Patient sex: F
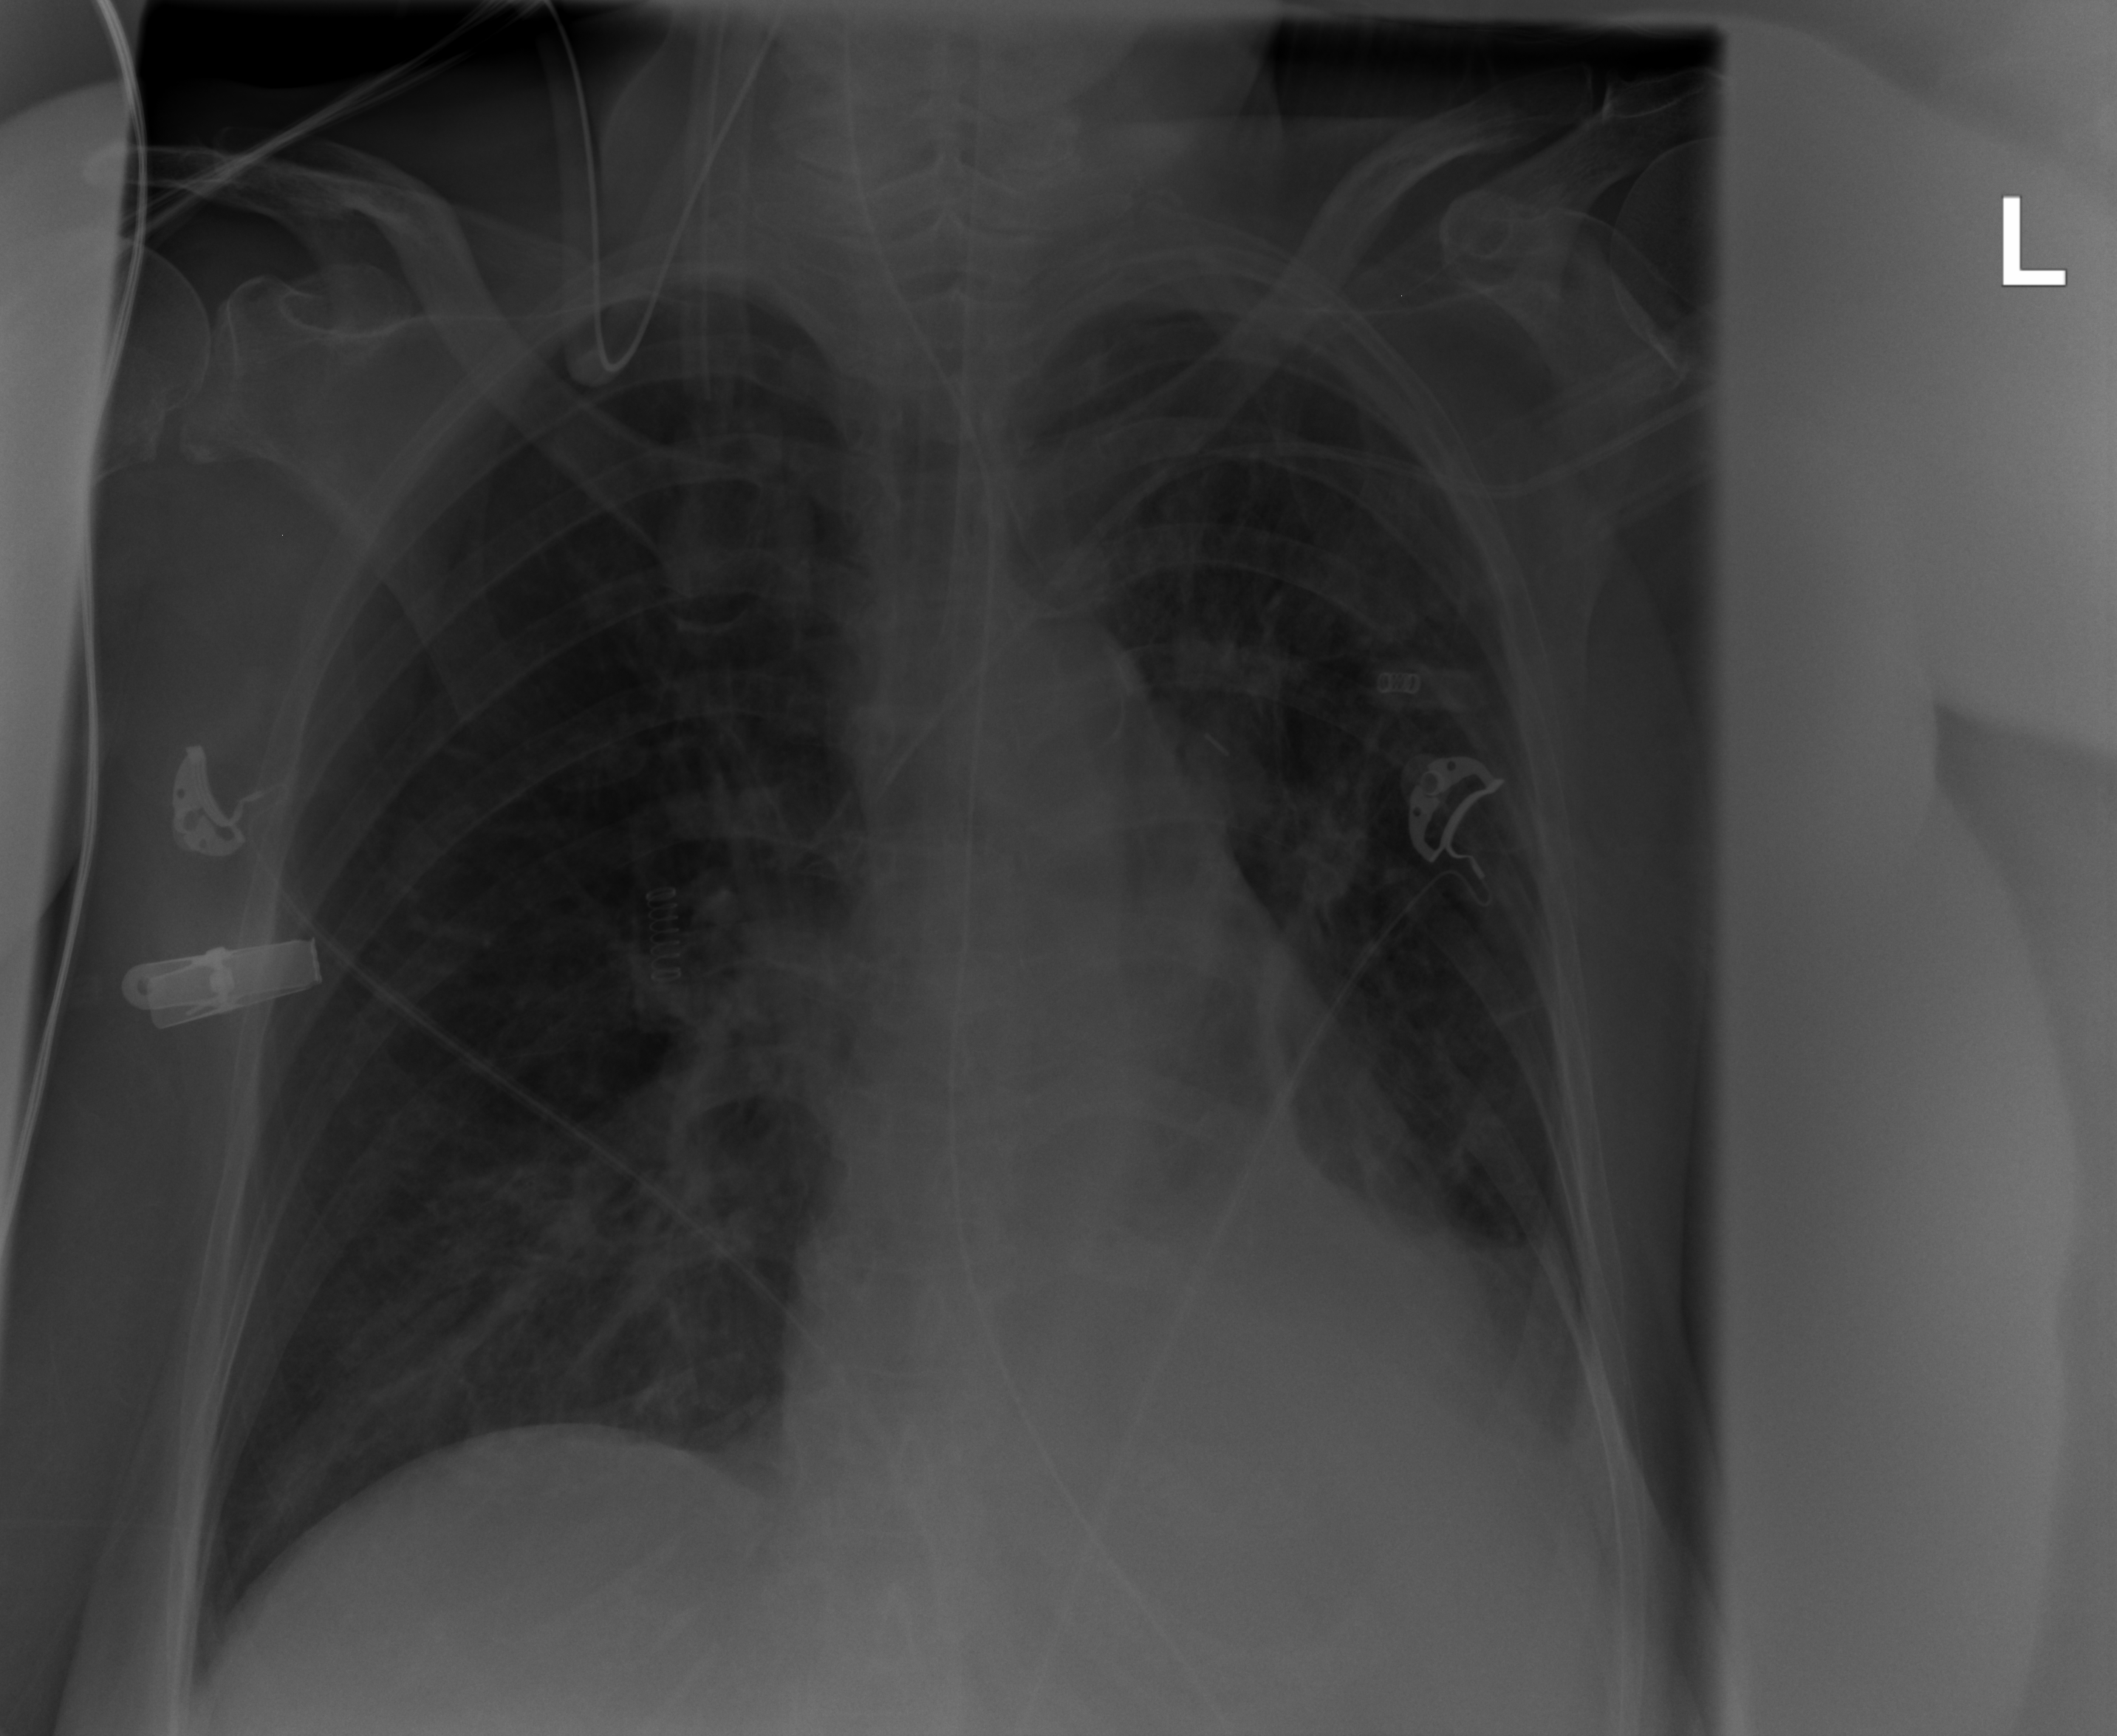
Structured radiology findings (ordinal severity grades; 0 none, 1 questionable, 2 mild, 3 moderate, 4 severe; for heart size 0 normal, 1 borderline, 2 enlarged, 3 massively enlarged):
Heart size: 1
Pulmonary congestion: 1
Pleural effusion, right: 0
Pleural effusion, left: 1
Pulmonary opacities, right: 0
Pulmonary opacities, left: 0
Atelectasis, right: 2
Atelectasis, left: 2